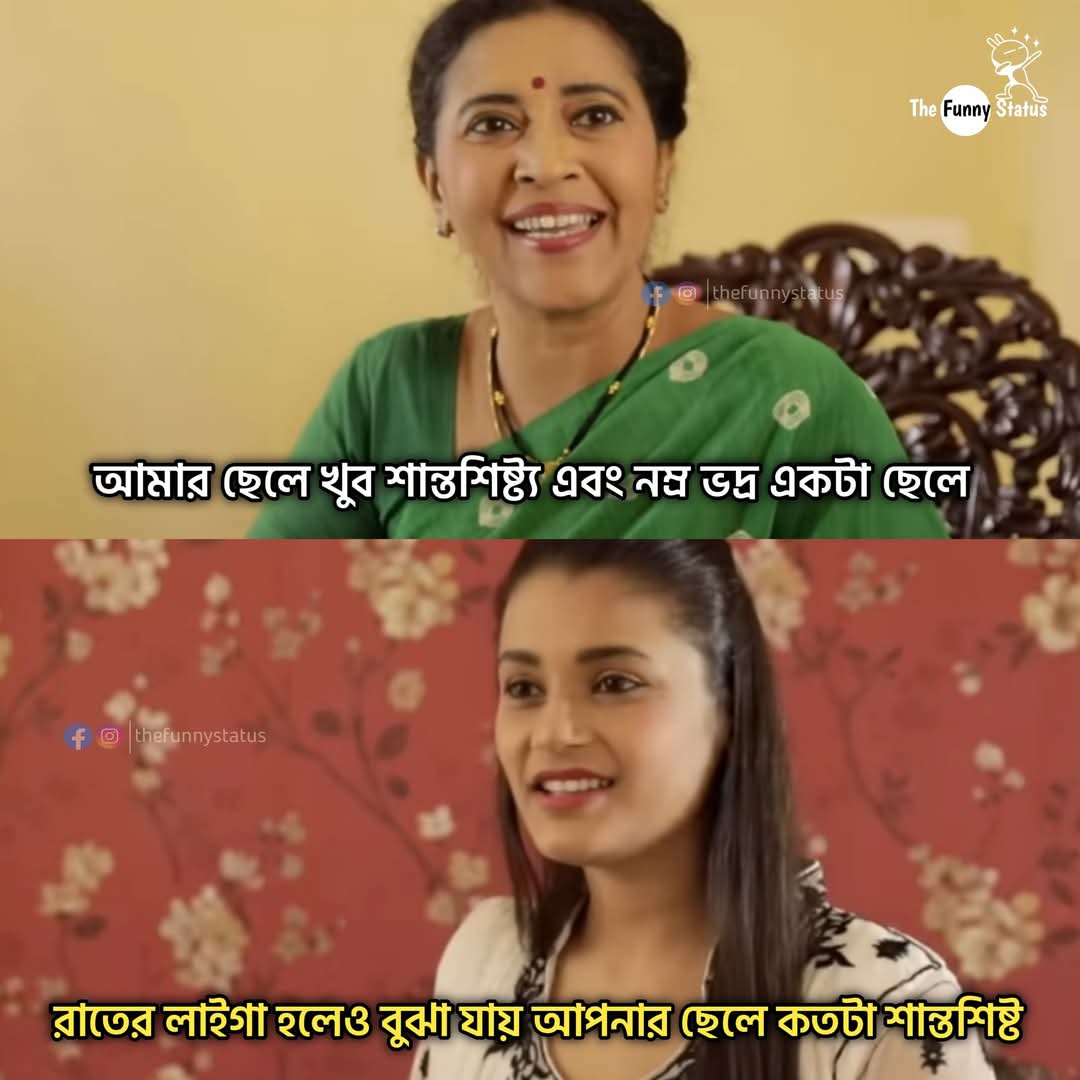
Text: আমার ছেলে খুব শান্তশিষ্ট্য এবং নম্র ভদ্র একটা ছেলে
রাতের লাইগা হলেও বুঝা যায় আপনার ছেলে কতটা শান্তশিষ্ট
Label: Non Hate